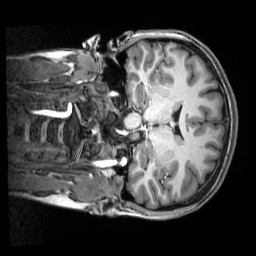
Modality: T1w
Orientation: coronal
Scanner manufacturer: siemens
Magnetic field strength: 3 T
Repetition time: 2.5 s
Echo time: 0.00343 s